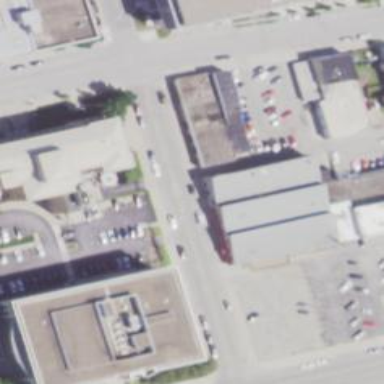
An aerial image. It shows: Building.